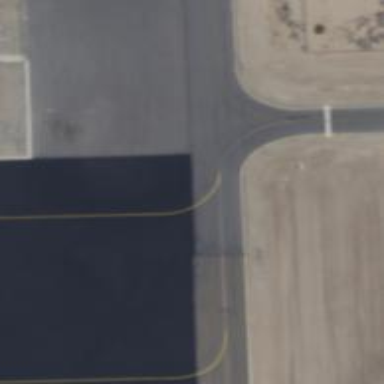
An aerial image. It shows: View of taxiway at the airport.